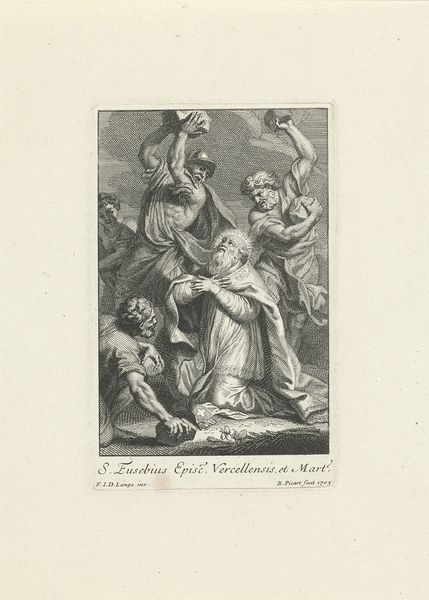
Titel: Steniging van de H. Eusebius
Künstler: Bernard Picart
Standort: Amsterdam
Institution: Rijksmuseum
Schlagwörter: femme, gravure, pierre, vieillard, ange, hommes, saint, estampe, prophète, lapidation, saint eusèbe